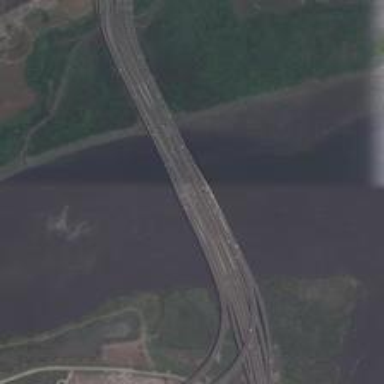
The river is so wide that the bridge on the river assumes the responsibility of communication on both sides of the river .